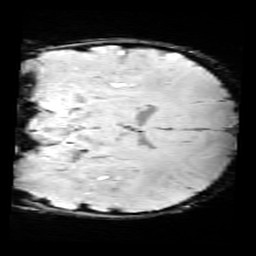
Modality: SWI
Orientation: coronal
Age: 11
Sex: male
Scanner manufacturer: siemens
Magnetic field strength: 3 T
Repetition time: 0.027 s
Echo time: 0.02 s